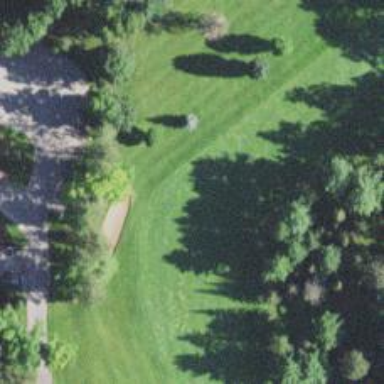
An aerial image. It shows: View of golf hole.